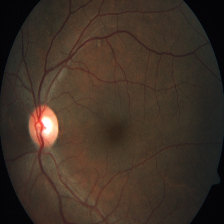
Diabetic retinopathy grade: Severe